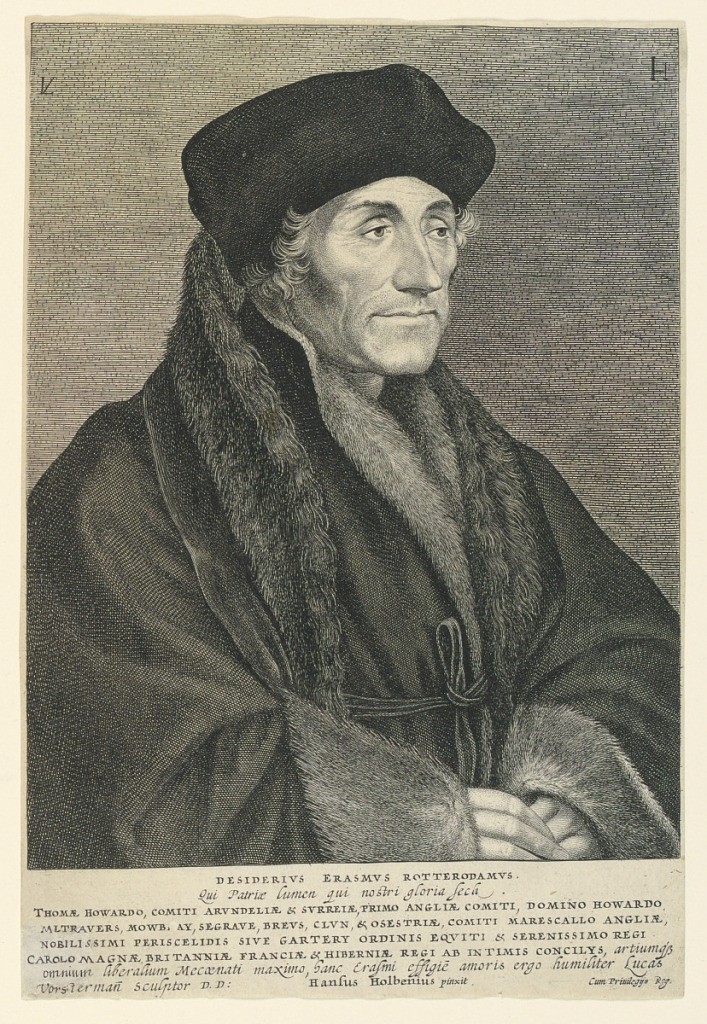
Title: Portrait of Desiderius Erasmus
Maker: Lucas Vorsterman, Flemish, 1595 - 1675
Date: ca. 1630
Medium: Engraving on laid paper
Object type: Print
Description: Half-length portrait, turned toward the right, the head shown in three-quarter view. The hands are shown crossed before him. Signed in monogram in plate, lower left: [stylized LV]. Inscriptions in margin below: "DESIDERIVS ERASMVS TOTTERDAMVS ... ergo Numiliter Lucas"; lower left: "Vorsterman sculpter D.D."; center: "Hansus Holbenius pinxit"; lower right: "Cum Privilegye Reg."